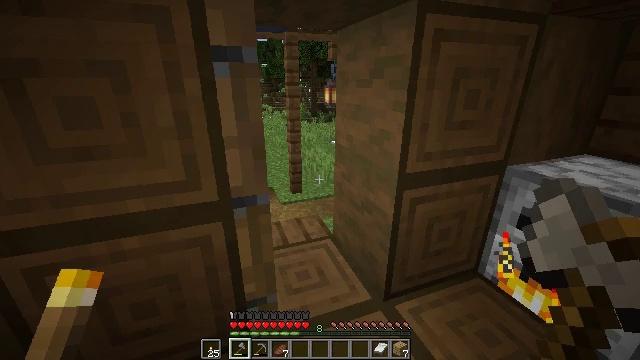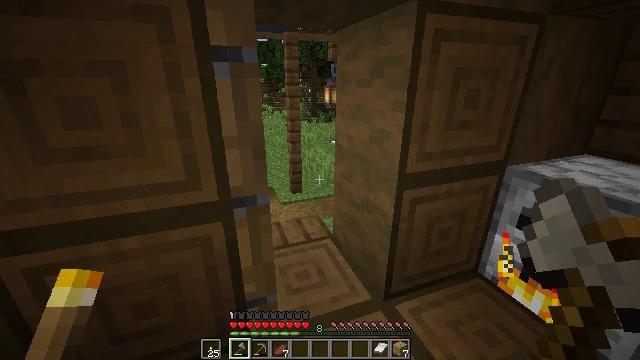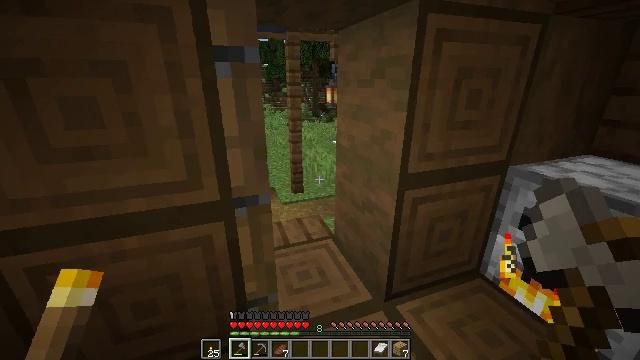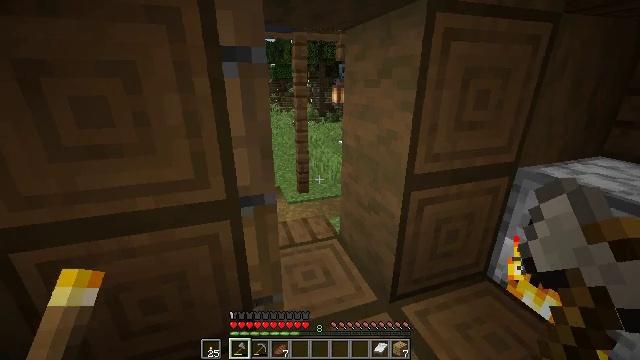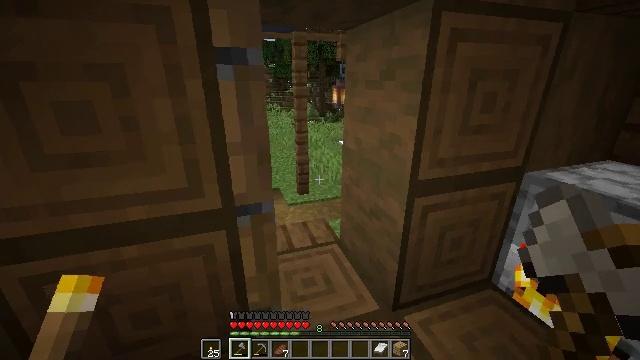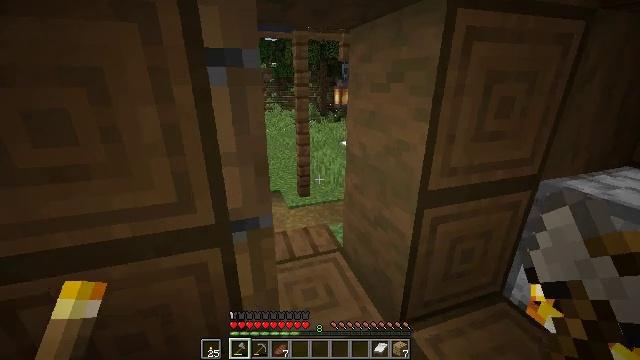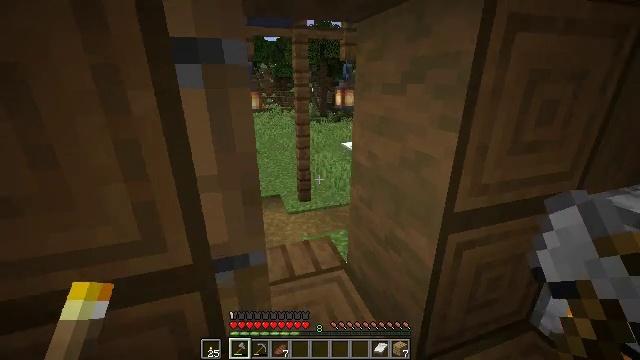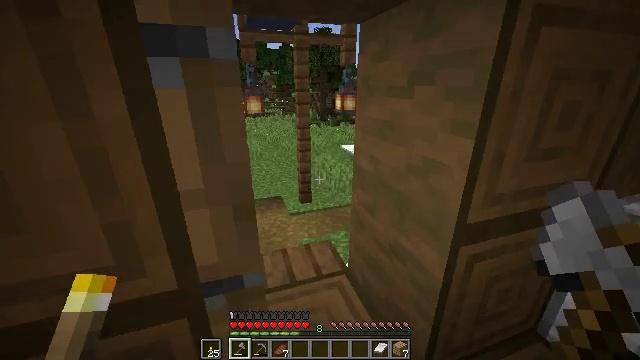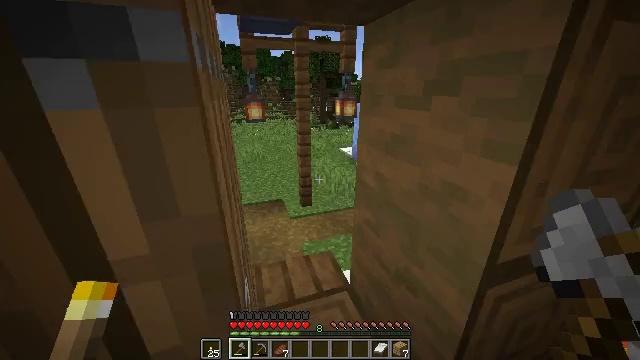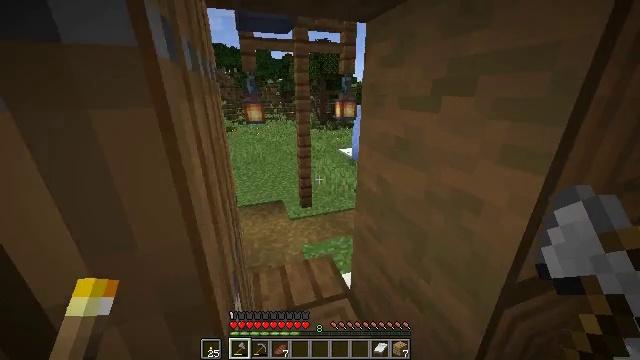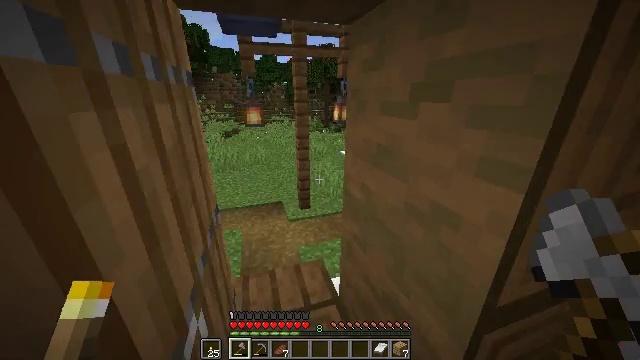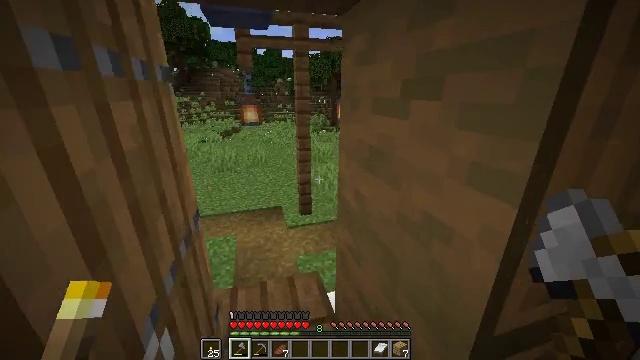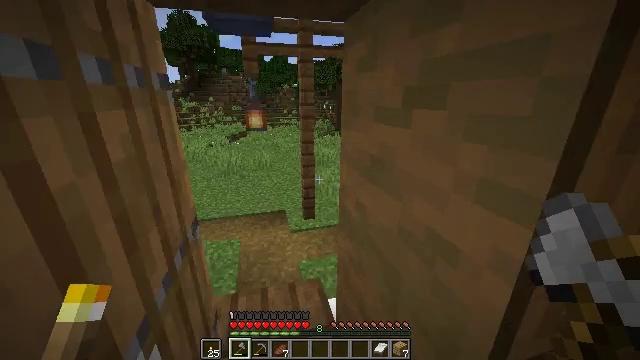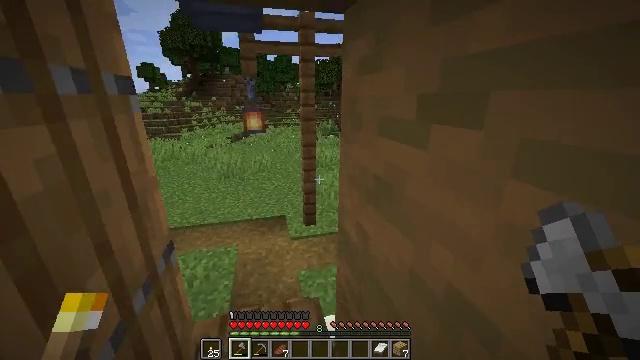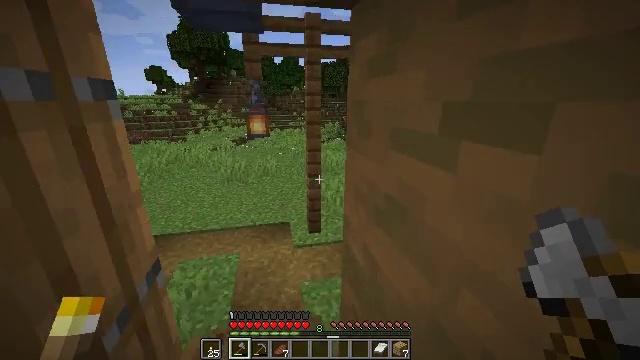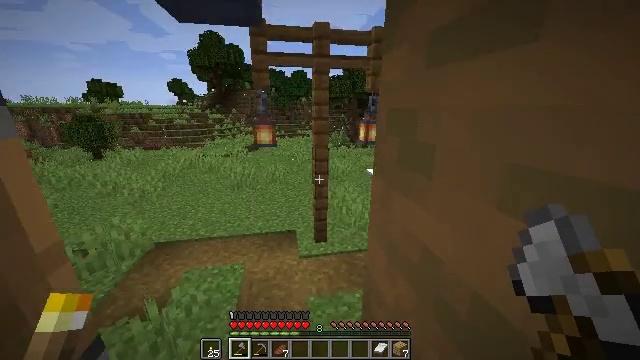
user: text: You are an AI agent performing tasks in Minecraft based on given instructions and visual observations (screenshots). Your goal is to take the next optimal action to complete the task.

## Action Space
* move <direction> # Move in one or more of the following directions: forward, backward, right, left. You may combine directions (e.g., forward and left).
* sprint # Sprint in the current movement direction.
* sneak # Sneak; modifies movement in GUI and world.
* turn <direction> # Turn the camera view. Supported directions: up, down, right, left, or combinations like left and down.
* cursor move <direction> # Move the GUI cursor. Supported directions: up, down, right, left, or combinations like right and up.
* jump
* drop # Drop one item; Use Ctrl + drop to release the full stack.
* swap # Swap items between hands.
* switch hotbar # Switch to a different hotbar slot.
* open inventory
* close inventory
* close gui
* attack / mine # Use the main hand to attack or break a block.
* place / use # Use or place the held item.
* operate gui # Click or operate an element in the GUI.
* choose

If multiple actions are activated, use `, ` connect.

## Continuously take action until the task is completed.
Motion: motion action
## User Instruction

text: Collect the white carpet by hitting it.
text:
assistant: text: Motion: no_op
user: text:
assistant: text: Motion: no_op
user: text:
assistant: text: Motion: turn left
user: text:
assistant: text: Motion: move forward
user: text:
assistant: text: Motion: move forward
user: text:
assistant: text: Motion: move forward, sprint
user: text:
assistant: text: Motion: move forward, sprint
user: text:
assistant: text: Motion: move forward, sprint
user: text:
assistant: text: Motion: move forward, sprint
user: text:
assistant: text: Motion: move forward, sprint, turn left
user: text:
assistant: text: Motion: move forward, sprint, turn left
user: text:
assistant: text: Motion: move forward, sprint, turn left
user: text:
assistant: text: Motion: move forward, sprint
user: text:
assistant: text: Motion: move forward, sprint, turn left
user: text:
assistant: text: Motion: move forward, sprint, turn left
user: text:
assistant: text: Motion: move forward, sprint
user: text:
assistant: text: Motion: move forward, sprint
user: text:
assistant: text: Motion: move forward, sprint
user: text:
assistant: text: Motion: move forward, sprint
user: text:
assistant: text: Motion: move forward, sprint, turn right and up
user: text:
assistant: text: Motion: move forward, sprint, turn right and up
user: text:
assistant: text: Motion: move forward, sprint, turn right
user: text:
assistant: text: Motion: move forward, sprint, turn right and up
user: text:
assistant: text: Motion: move forward, sprint, turn right and up
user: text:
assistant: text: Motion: move forward, sprint, turn right and up
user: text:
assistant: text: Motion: move forward, sprint, turn right
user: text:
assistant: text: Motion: move forward, sprint, turn right
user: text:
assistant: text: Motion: move forward, sprint, turn right
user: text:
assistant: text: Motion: move forward, sprint, turn right
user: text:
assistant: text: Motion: move forward, sprint